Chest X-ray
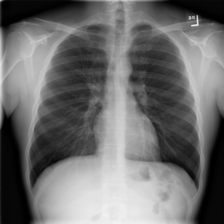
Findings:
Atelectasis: negative
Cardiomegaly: negative
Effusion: negative
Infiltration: negative
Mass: negative
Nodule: negative
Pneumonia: negative
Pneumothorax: negative
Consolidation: negative
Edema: negative
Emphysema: negative
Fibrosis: negative
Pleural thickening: negative
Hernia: negative